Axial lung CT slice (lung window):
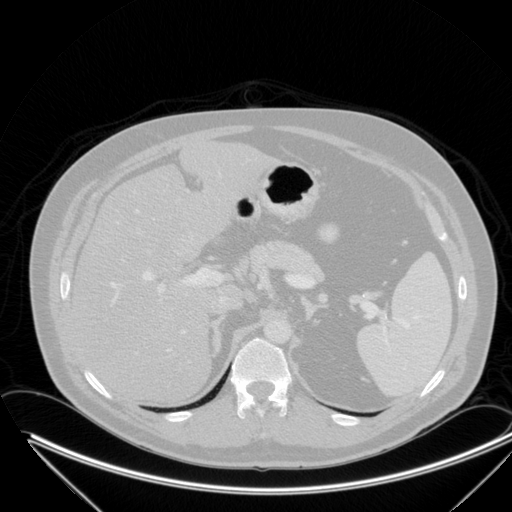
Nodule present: no